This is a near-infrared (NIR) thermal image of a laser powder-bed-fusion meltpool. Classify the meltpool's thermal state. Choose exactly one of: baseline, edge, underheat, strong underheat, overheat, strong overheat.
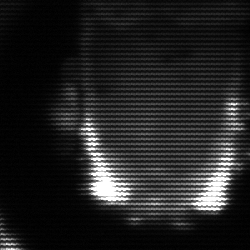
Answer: baseline